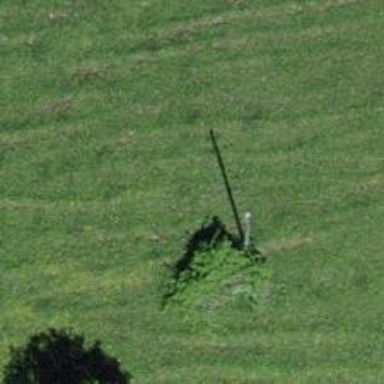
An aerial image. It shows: Power pole.